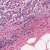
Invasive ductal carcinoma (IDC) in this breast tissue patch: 1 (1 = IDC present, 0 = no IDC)